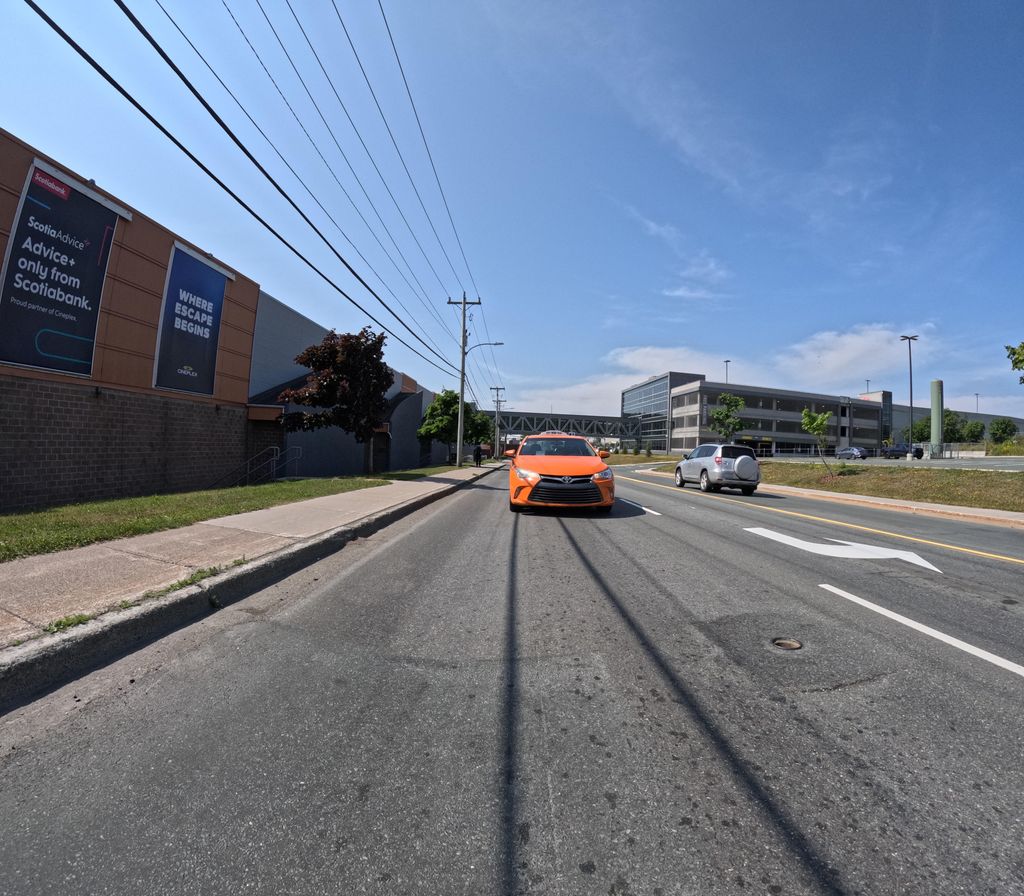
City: st_johns